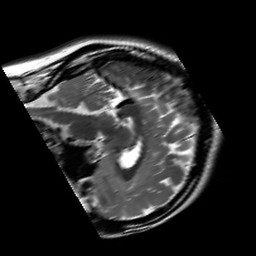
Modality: T2w
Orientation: sagittal
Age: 27
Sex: female
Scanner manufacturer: siemens
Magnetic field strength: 3 T
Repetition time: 7 s
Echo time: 0.09 s